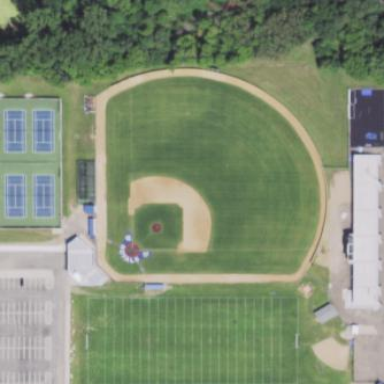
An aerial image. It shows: Baseball pitch for leisure land activities.